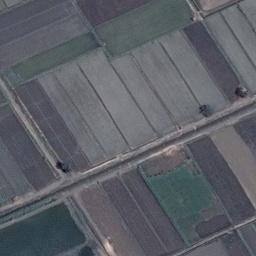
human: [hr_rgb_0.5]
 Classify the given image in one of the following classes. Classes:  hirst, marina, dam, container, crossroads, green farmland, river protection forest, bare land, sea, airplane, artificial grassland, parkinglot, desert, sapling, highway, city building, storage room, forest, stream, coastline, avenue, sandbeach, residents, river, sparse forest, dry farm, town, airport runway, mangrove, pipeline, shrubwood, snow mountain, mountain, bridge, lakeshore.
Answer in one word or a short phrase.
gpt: green farmland